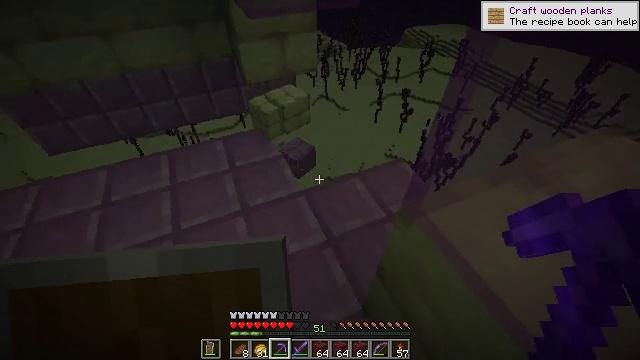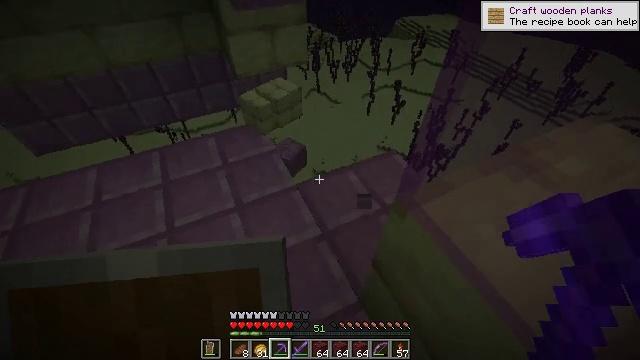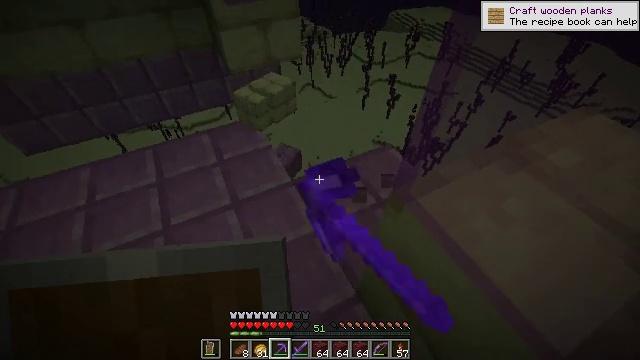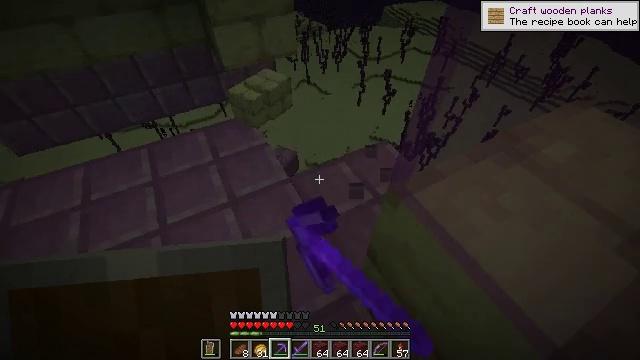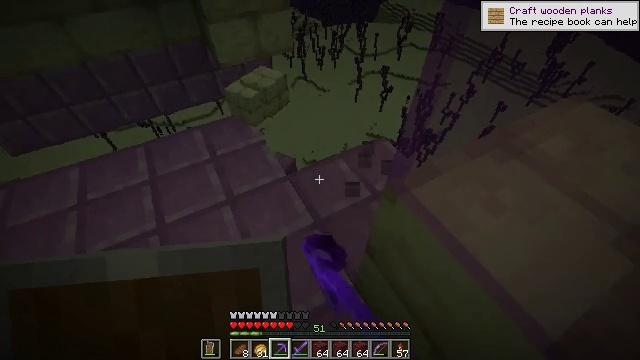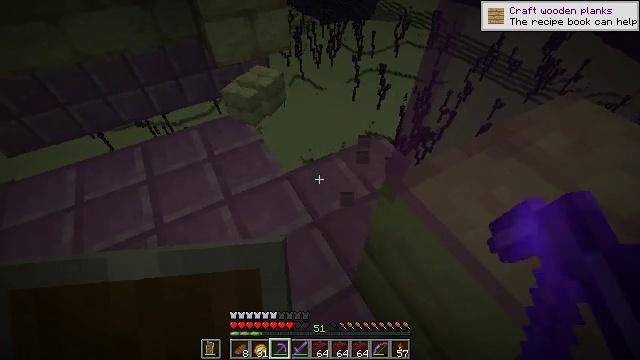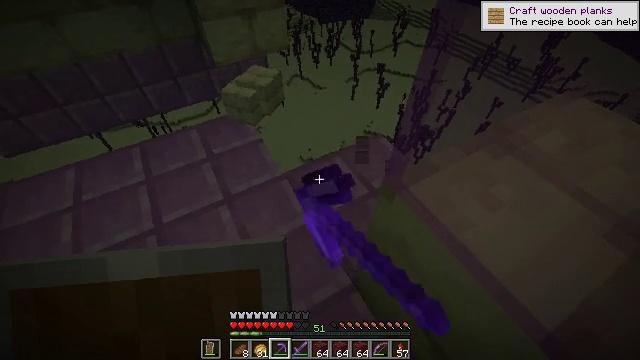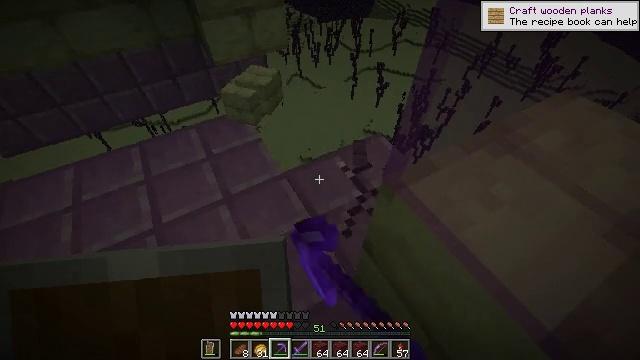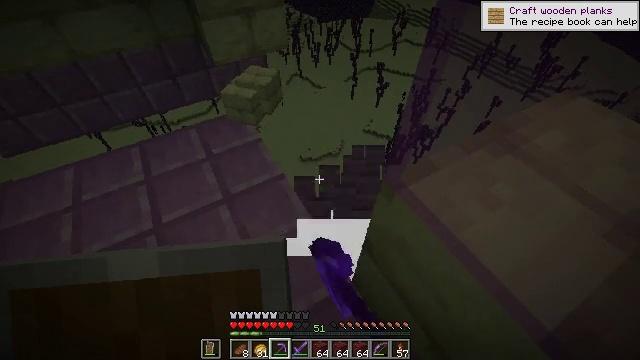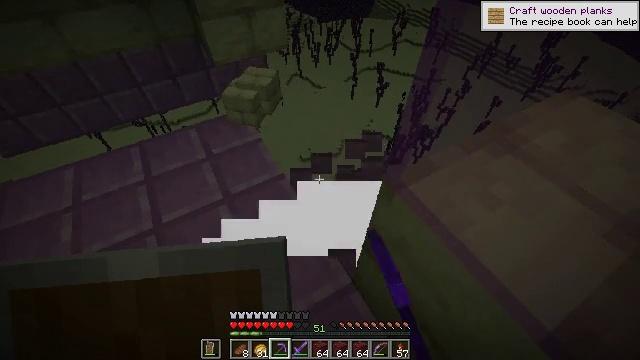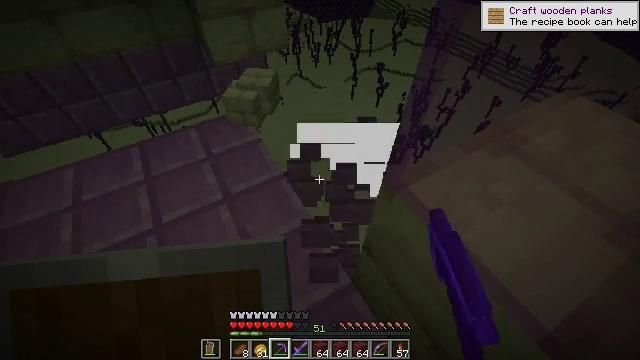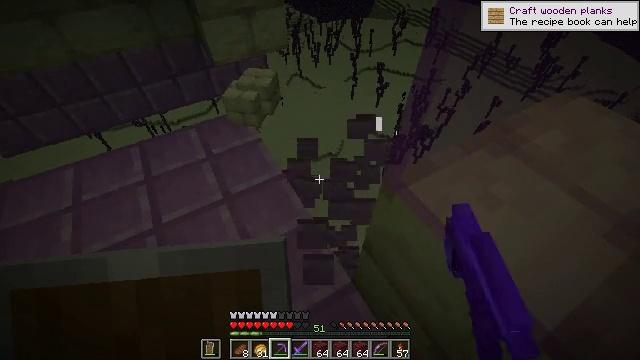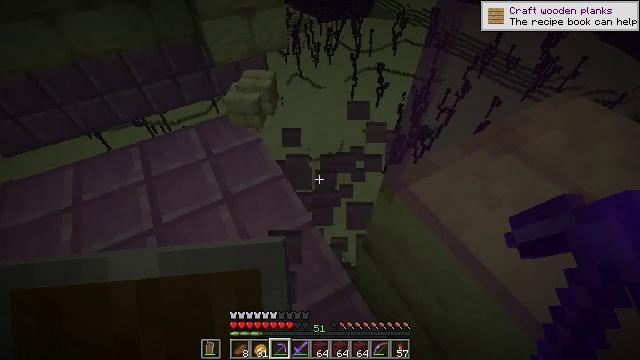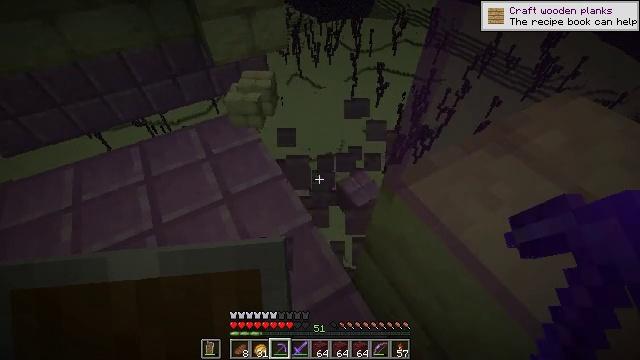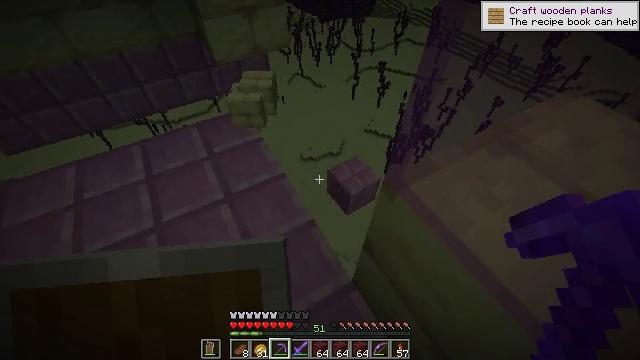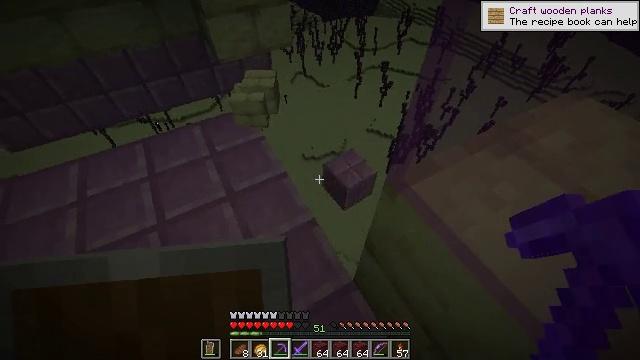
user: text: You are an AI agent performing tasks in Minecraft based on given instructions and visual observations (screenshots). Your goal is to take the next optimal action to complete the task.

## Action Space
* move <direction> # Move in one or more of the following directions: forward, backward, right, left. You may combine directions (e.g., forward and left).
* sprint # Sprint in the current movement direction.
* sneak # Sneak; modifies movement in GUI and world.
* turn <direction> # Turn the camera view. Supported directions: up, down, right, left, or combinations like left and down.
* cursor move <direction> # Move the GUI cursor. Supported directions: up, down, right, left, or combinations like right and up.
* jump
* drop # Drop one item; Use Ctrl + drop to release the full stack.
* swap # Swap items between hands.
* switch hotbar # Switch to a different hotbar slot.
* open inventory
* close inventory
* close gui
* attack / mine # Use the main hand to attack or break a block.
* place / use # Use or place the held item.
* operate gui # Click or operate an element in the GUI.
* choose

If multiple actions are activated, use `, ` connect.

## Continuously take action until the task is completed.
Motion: motion action
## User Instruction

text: Collect purpur blocks from an End City.
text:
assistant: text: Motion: turn right and down, attack / mine
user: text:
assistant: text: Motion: turn right and down, attack / mine
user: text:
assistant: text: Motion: turn right, attack / mine
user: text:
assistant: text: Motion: attack / mine
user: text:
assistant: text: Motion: attack / mine
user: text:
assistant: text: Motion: attack / mine
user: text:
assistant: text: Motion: attack / mine
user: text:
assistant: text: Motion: attack / mine
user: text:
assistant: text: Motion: attack / mine
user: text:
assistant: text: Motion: attack / mine
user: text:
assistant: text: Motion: attack / mine
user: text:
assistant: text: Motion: attack / mine
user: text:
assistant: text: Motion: attack / mine
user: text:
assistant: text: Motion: attack / mine
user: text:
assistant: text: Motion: attack / mine
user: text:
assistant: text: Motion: turn left, attack / mine
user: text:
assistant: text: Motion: turn left and up, attack / mine
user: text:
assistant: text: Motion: turn left and up, attack / mine
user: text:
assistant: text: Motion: turn left and up, attack / mine
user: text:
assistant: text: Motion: attack / mine
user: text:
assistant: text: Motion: attack / mine
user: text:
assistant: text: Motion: attack / mine
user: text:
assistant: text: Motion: attack / mine
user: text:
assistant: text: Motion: attack / mine
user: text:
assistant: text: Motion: attack / mine
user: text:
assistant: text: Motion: attack / mine
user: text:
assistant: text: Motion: attack / mine
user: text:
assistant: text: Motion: attack / mine
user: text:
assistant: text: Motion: attack / mine
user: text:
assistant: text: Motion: attack / mine